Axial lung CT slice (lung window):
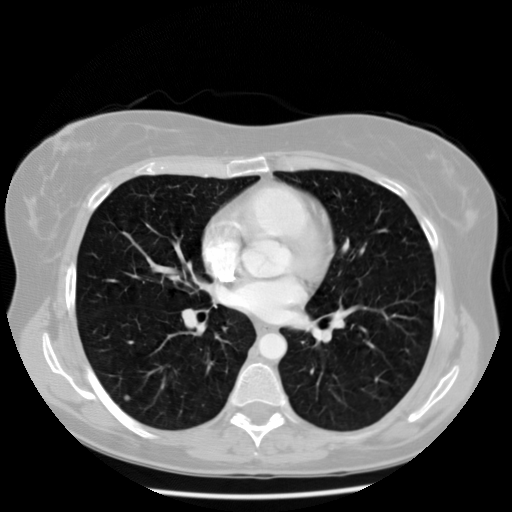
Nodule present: yes
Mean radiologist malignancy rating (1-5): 2.75